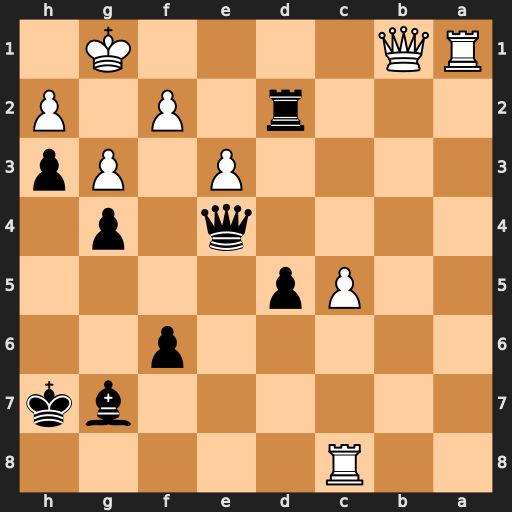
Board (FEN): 2R5/6bk/5p2/2Pp4/4q1p1/4P1Pp/3r1P1P/RQ4K1
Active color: b
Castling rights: -
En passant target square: -
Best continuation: Rd1+ Qxd1 Qg2#